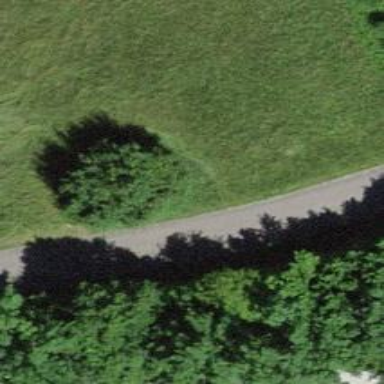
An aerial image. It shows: Cycleway with paving stones surface.